Question: I'm using google visualization charts(Time line) for my web
application..
<URL>
Can any body suggest a solution to bring the timeline bar to the top of the chart.Currently the timeline bar is in the bottom of the chart..(As shown bellow).
Thanks

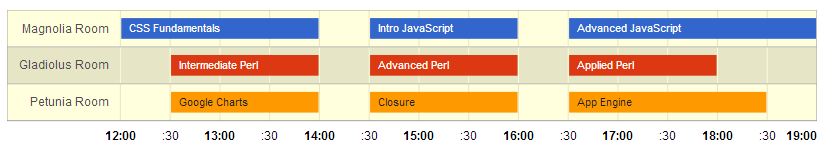
Answer: It seems that there is no configuration option to set timeline on top of chart.
From example at google site I got the following SVG code for timeline (numbers 1790 and 1800):
'''
<g>
<text text-anchor="middle" x="NaN" y="NaN" font-family="undefined" font-size="0" stroke="none" stroke-width="0" fill-opacity="1" fill="none"></text>
<text text-anchor="middle" x="122.44134100696262" y="144.026" font-family="Arial" font-size="13" stroke="none" stroke-width="0" fill="#000000">1790</text>
<text text-anchor="middle" x="528.1048013844729" y="144.026" font-family="Arial" font-size="13" stroke="none" stroke-width="0" fill="#000000">1800</text>
</g>
'''
It is placed after major SVG code for timeline chart. There is possibility to move it 'manually' using some query/delete/place before chart but that can be error prone.